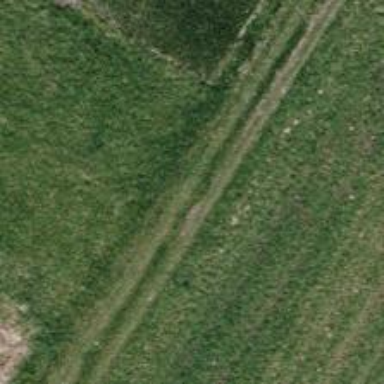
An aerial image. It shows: Track road with grade4 tracktype.